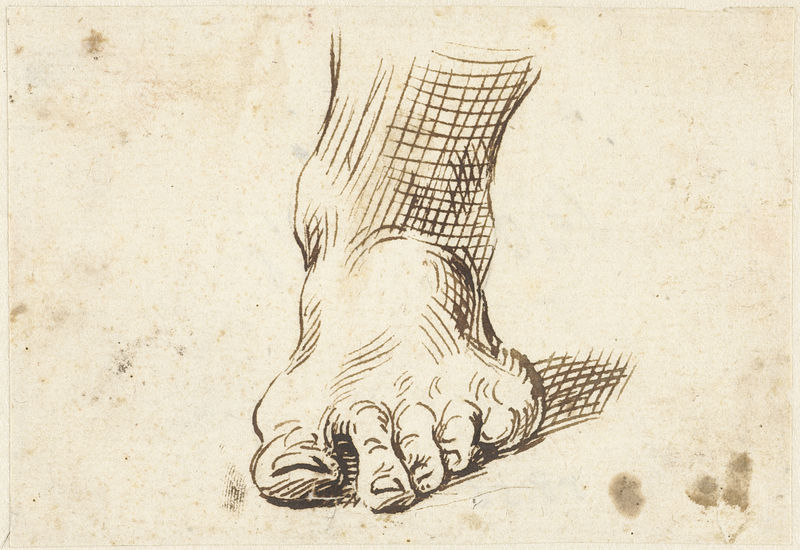
Titel: Studie van een linkervoet, van voren gezien
Künstler: Agostino Carracci
Standort: Amsterdam
Institution: Rijksmuseum
Schlagwörter: feder, fuß, schatten, grau, skizze, zeichnung, karriert, bild, en face, renaissance, bein, papier, sepia, knöchel, zehen, striche, schwarzweiss, schraffur, flecken, fusssohle, gezeichnet, raster, kleiner, großer zeh, missbildung, ballen, abdrücke, spann, großer, zehennahgel, halux, fussbeet, zähe